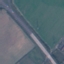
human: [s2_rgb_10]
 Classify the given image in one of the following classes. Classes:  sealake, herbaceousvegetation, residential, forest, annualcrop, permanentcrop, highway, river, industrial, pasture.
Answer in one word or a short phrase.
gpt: Highway